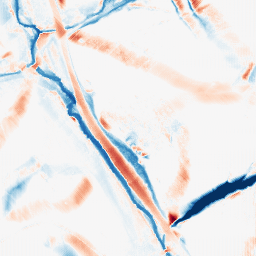
Category: morphological
Decomposition family: morphological_diamond
Decomposition parameters: operation: average
radius: 15
Upsampling method: fft_zeropad
Upsampling parameters: scale: 8
Upsampling scale: 8